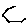
Label: hexagon